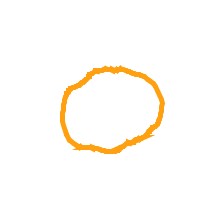
Shape: circle